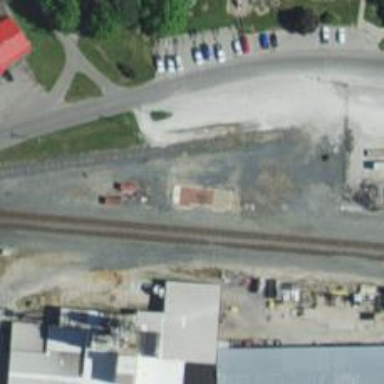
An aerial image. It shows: Railway service station.